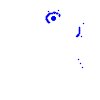
Particle: electron